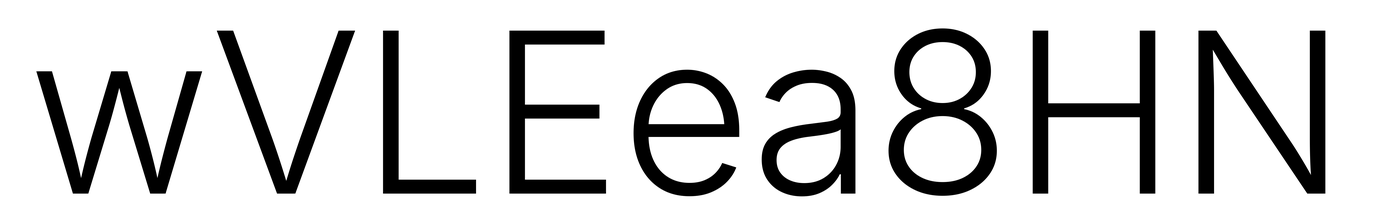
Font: Inter_Light